Field crop: maize
Growth stage: 2
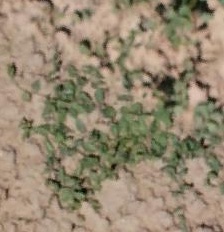
Species: convolvulus